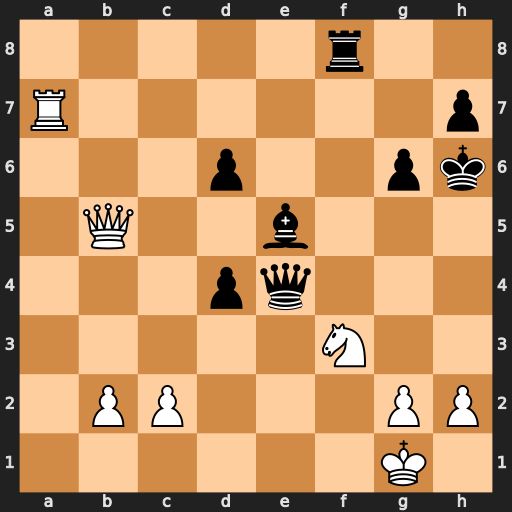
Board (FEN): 5r2/R6p/3p2pk/1Q2b3/3pq3/5N2/1PP3PP/6K1
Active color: w
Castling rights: -
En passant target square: -
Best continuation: Rxh7+ Kxh7 Ng5+ Kh6 Nxe4